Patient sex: F
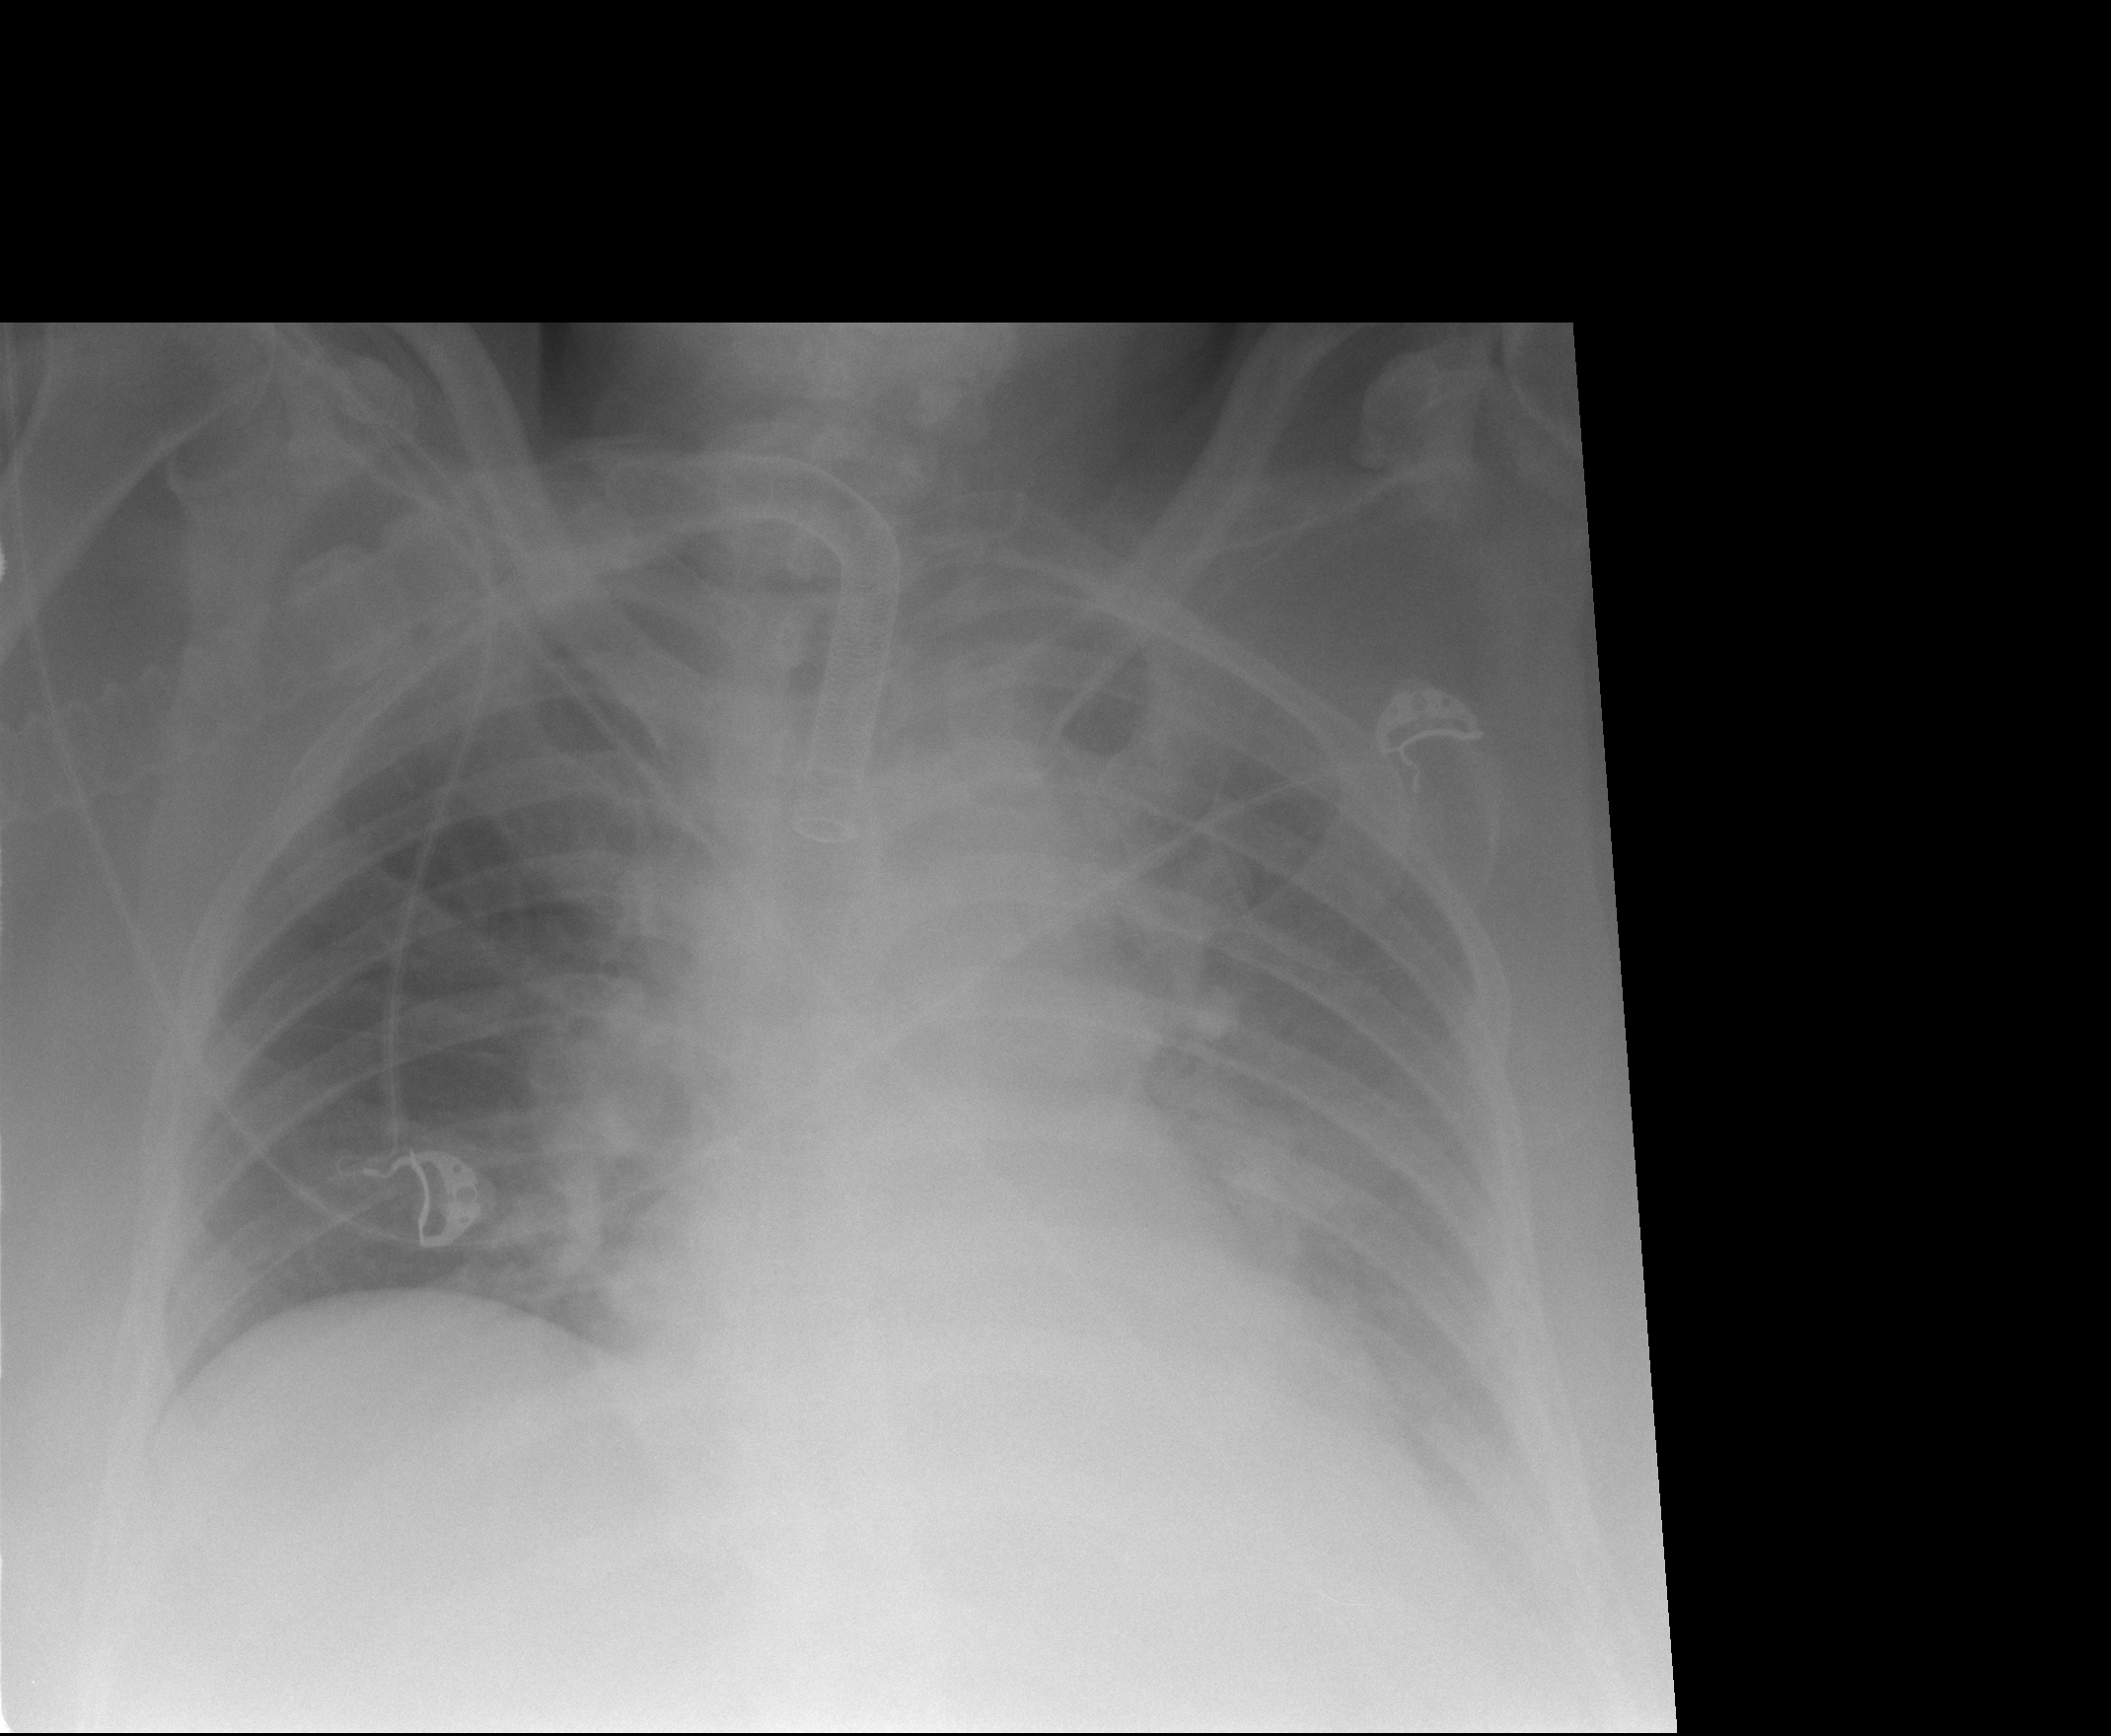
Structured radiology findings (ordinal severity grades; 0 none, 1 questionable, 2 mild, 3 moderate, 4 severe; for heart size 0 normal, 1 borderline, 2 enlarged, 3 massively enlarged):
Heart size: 2
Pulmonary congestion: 3
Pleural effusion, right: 0
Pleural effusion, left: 3
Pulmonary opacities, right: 0
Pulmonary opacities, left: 2
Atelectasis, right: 0
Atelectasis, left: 2